Question: I'm trying to make a small program that prints the sum of numbers from 1 to 101 that are divisible by 5. I tried this and the output I get is just one line, but the site says the length of my printed output is 47, and it's longer than the instructor's printed output which is 4.

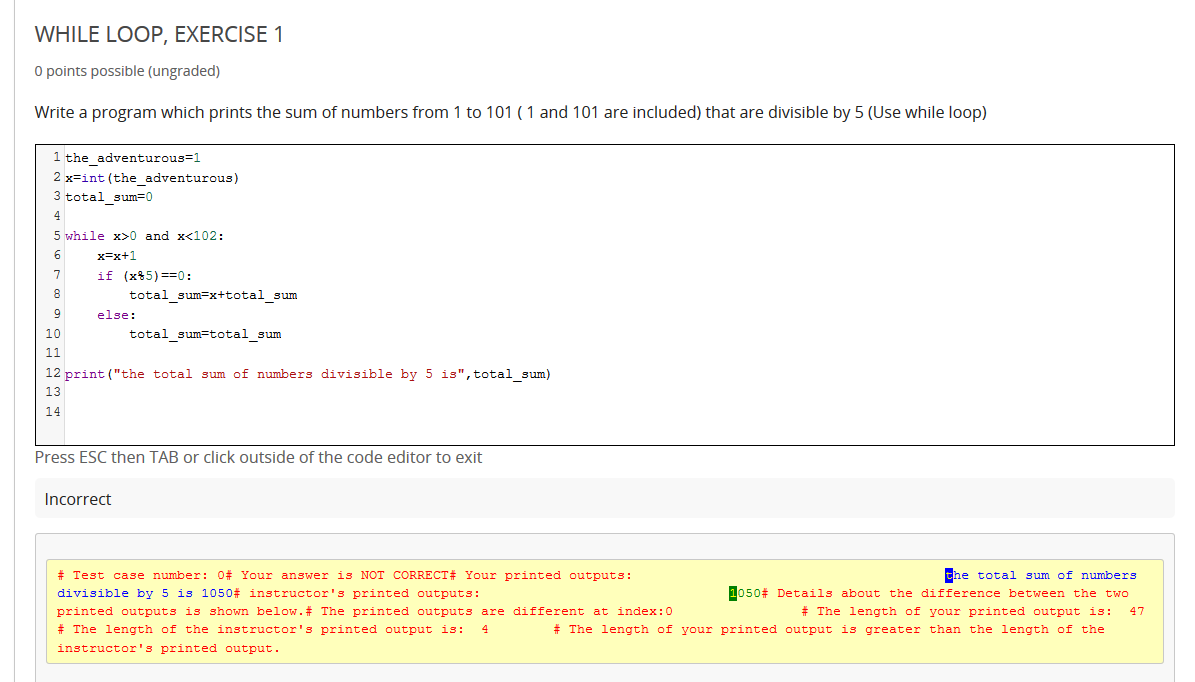
Answer: Don't print '"the total sum of numbers divisible by 5 is"'. Just print the number. The checker doesn't like the English message.